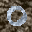
Label: 0